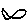
Label: fish